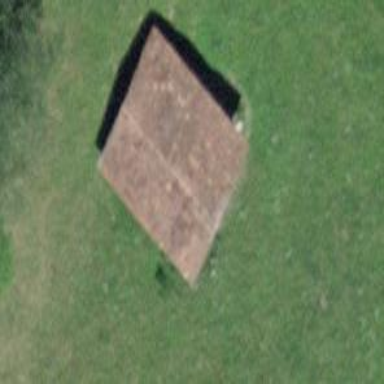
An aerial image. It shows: Barn.